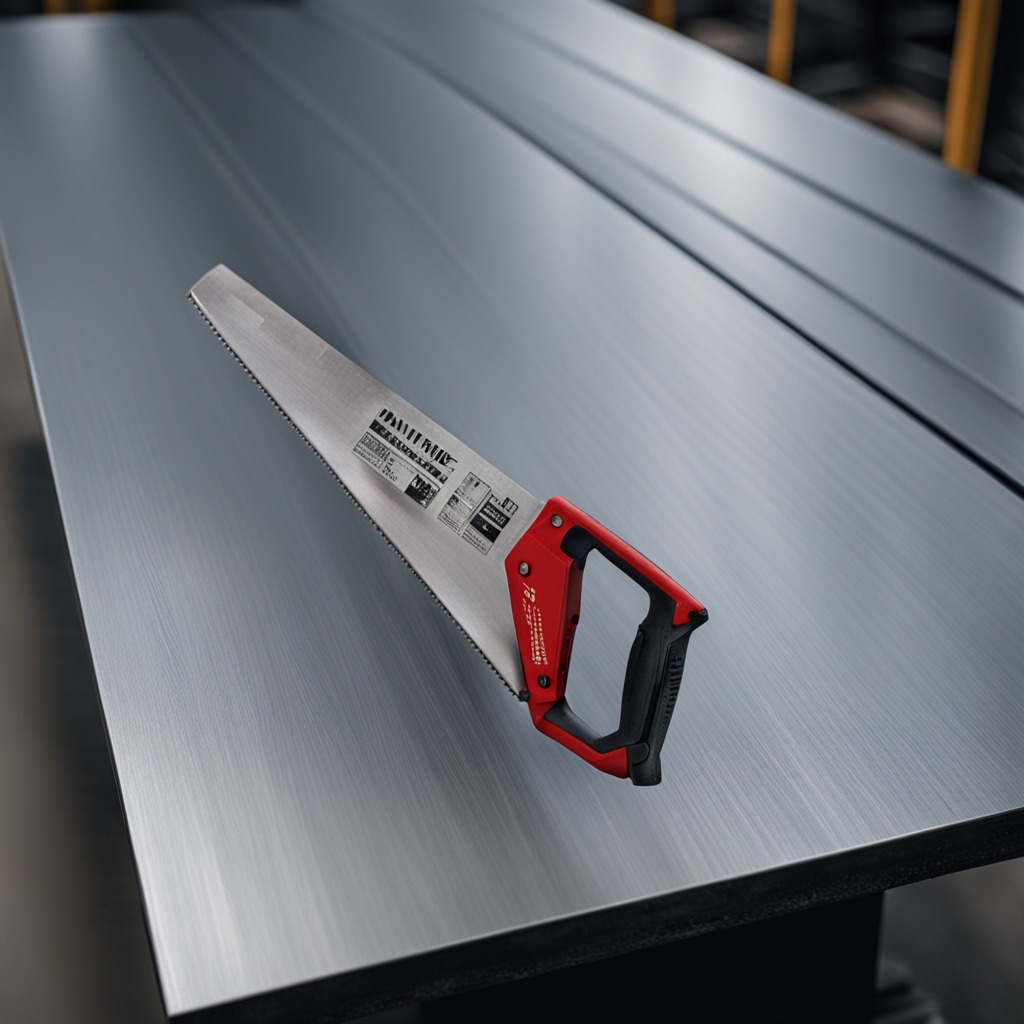
A metal saw is lying on a cold steel table in a mining workshop gritty textures.